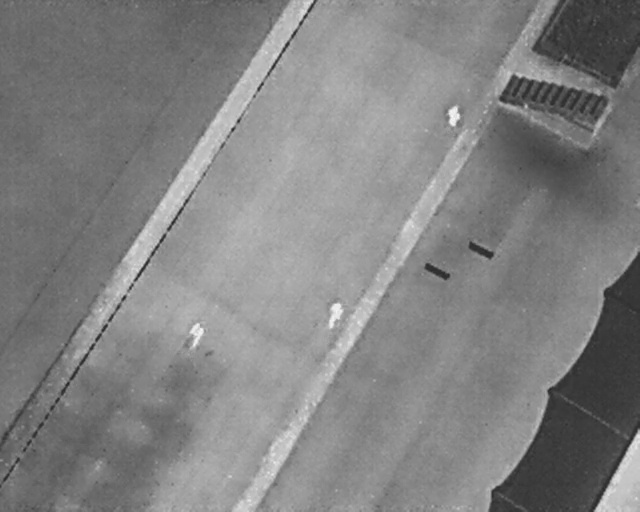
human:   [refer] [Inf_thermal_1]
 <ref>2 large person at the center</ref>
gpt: <box>[[49, 59, 54, 62, 16], [28, 64, 32, 67, 22]]</box>

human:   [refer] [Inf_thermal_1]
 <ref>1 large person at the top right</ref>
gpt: <box>[[69, 21, 72, 23, 13]]</box>